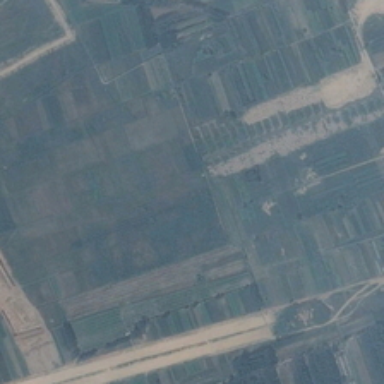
A curved yellow river is in many pieces of green farmlands .